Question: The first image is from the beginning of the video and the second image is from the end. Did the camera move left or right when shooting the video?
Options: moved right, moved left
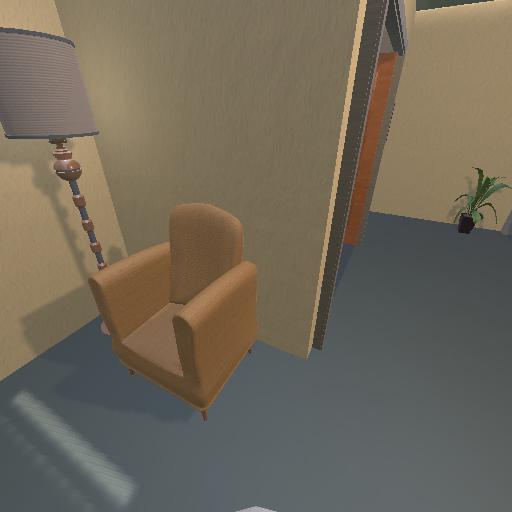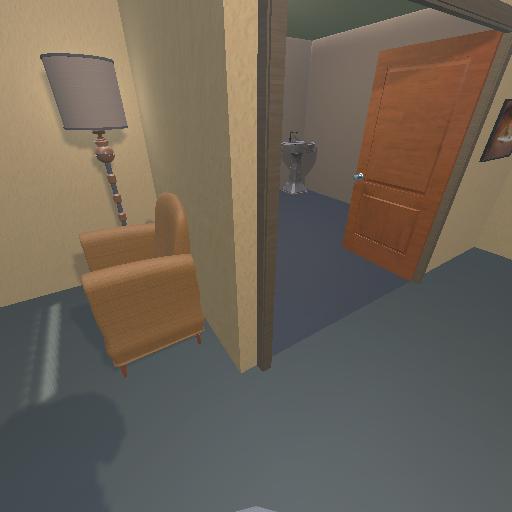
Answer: moved right